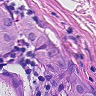
Metastatic tissue present: yes